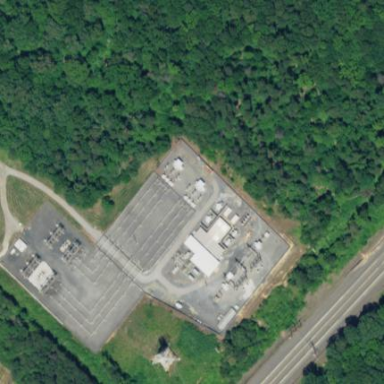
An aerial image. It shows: Power substation enclosed by fence.